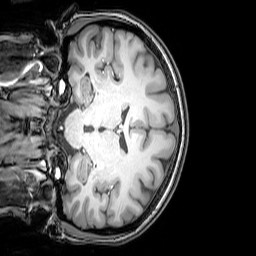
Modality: T1w
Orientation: coronal
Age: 26
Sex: female
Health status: healthy
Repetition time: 0.081 s
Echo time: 0.037 s